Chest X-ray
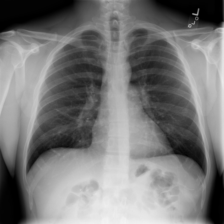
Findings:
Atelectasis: negative
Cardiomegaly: negative
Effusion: negative
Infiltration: negative
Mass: negative
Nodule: positive
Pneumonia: negative
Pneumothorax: negative
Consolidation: negative
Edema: negative
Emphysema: negative
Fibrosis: negative
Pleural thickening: negative
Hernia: negative